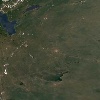
Label: land